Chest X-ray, PA view. Patient: 44 years old, sex F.
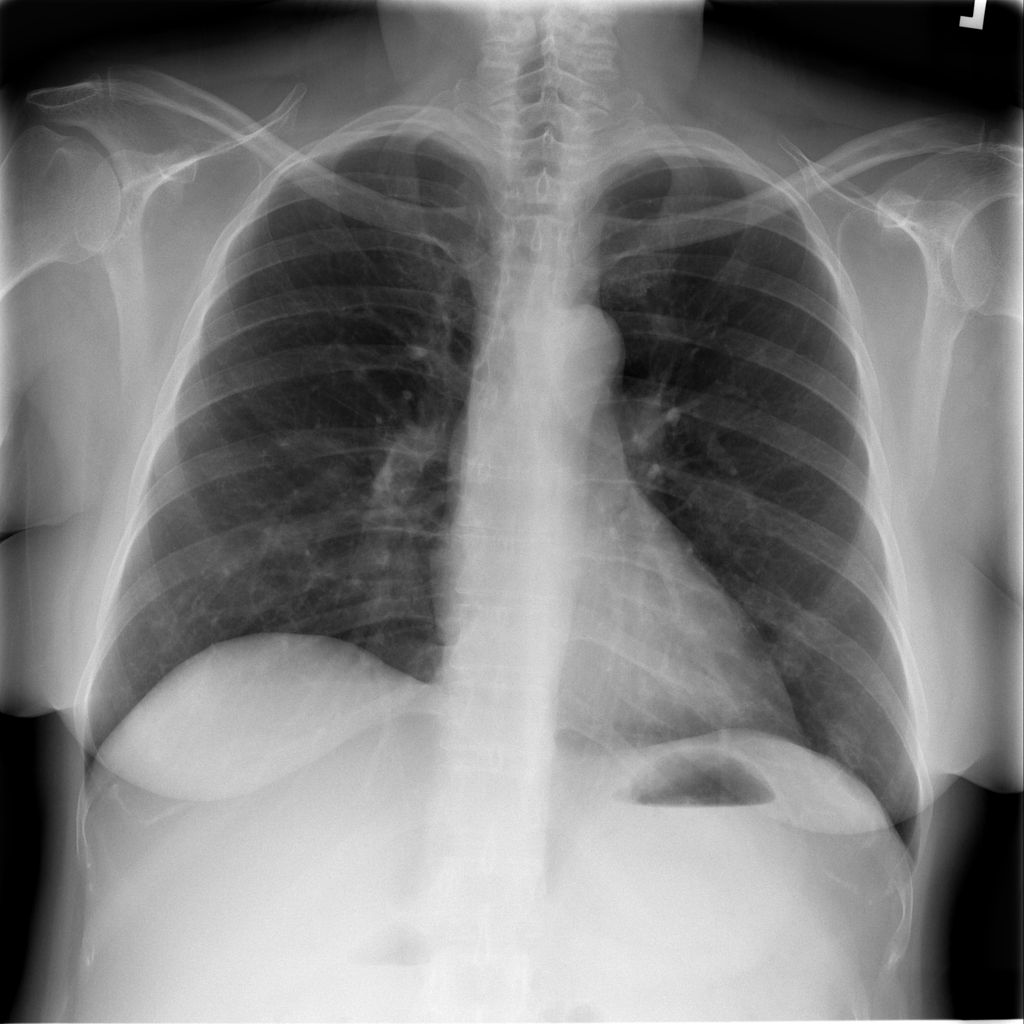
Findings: No Finding